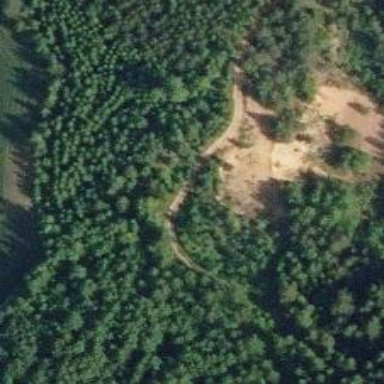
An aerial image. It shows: Archaeological site with historical significance.